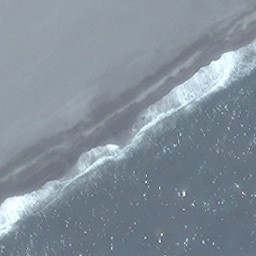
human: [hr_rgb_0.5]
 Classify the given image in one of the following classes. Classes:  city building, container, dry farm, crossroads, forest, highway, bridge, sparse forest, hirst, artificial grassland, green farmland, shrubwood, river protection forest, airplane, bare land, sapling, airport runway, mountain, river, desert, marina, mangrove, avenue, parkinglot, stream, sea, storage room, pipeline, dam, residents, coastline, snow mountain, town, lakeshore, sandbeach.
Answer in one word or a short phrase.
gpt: coastline